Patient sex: F
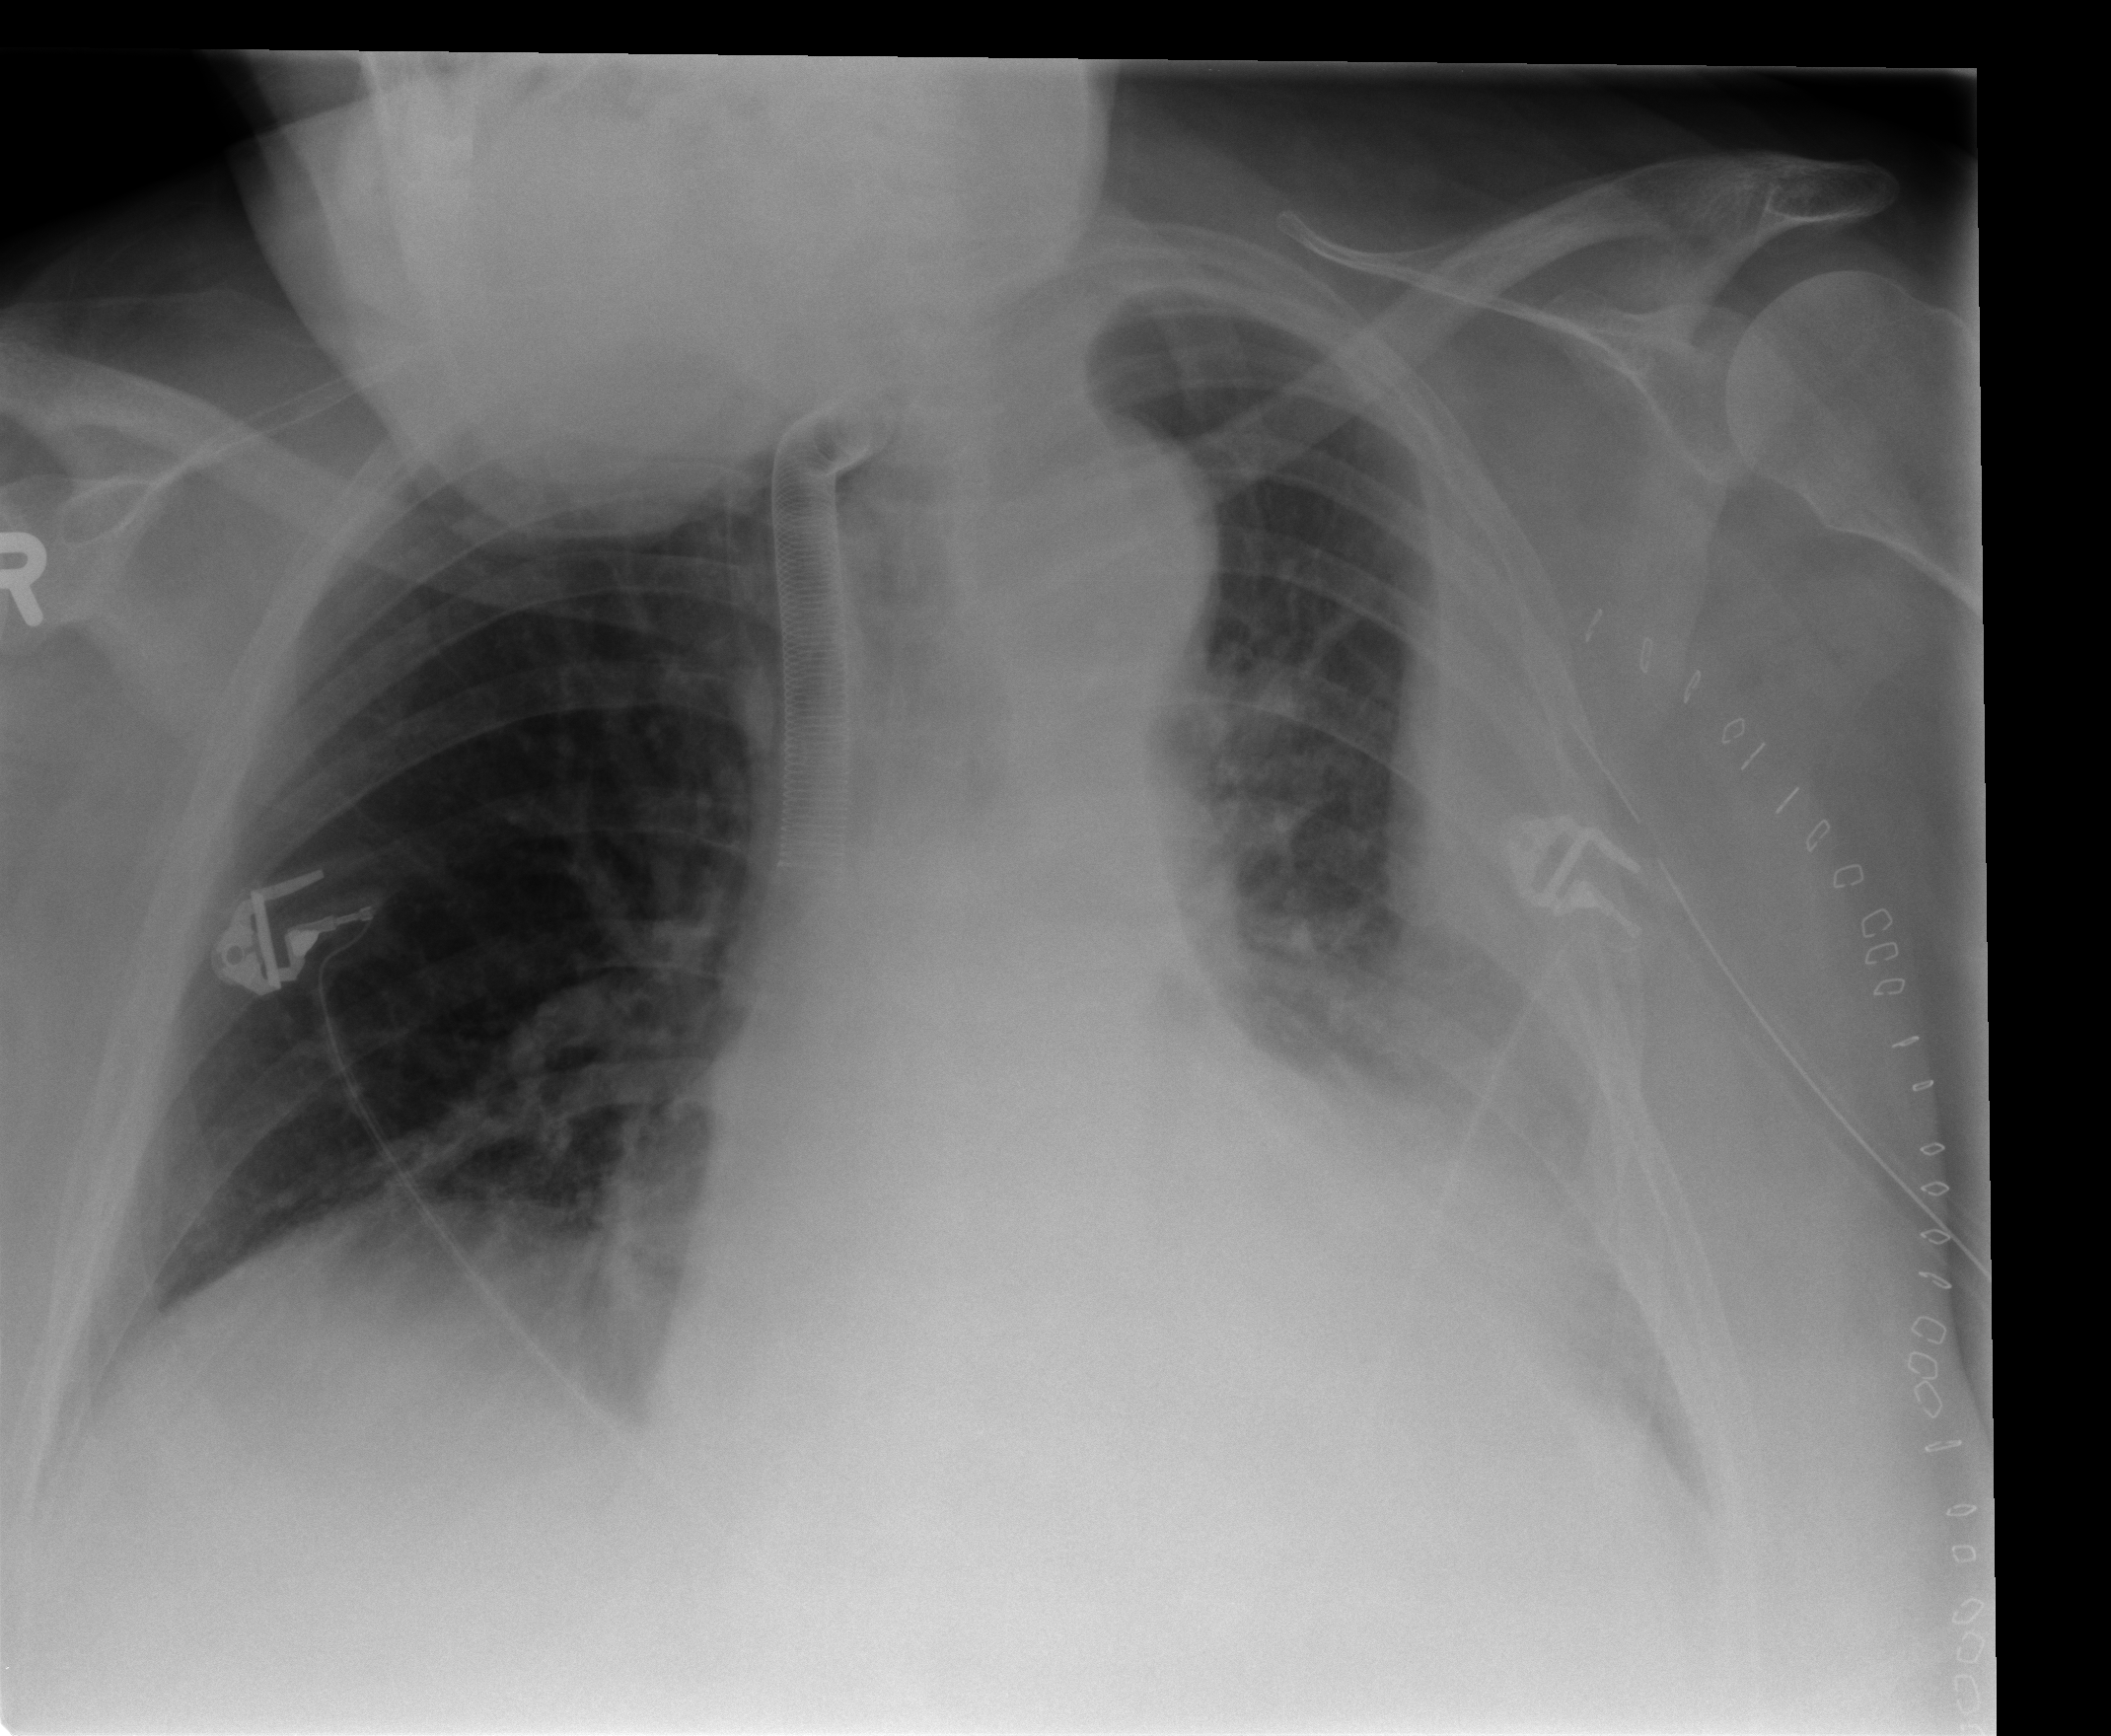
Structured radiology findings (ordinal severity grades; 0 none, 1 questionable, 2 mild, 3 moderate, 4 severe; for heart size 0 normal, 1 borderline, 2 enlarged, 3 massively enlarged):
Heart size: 2
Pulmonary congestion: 2
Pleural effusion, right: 0
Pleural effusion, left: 3
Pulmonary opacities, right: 0
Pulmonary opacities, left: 1
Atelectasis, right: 2
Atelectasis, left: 2